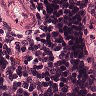
Metastatic tissue present: no